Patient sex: M
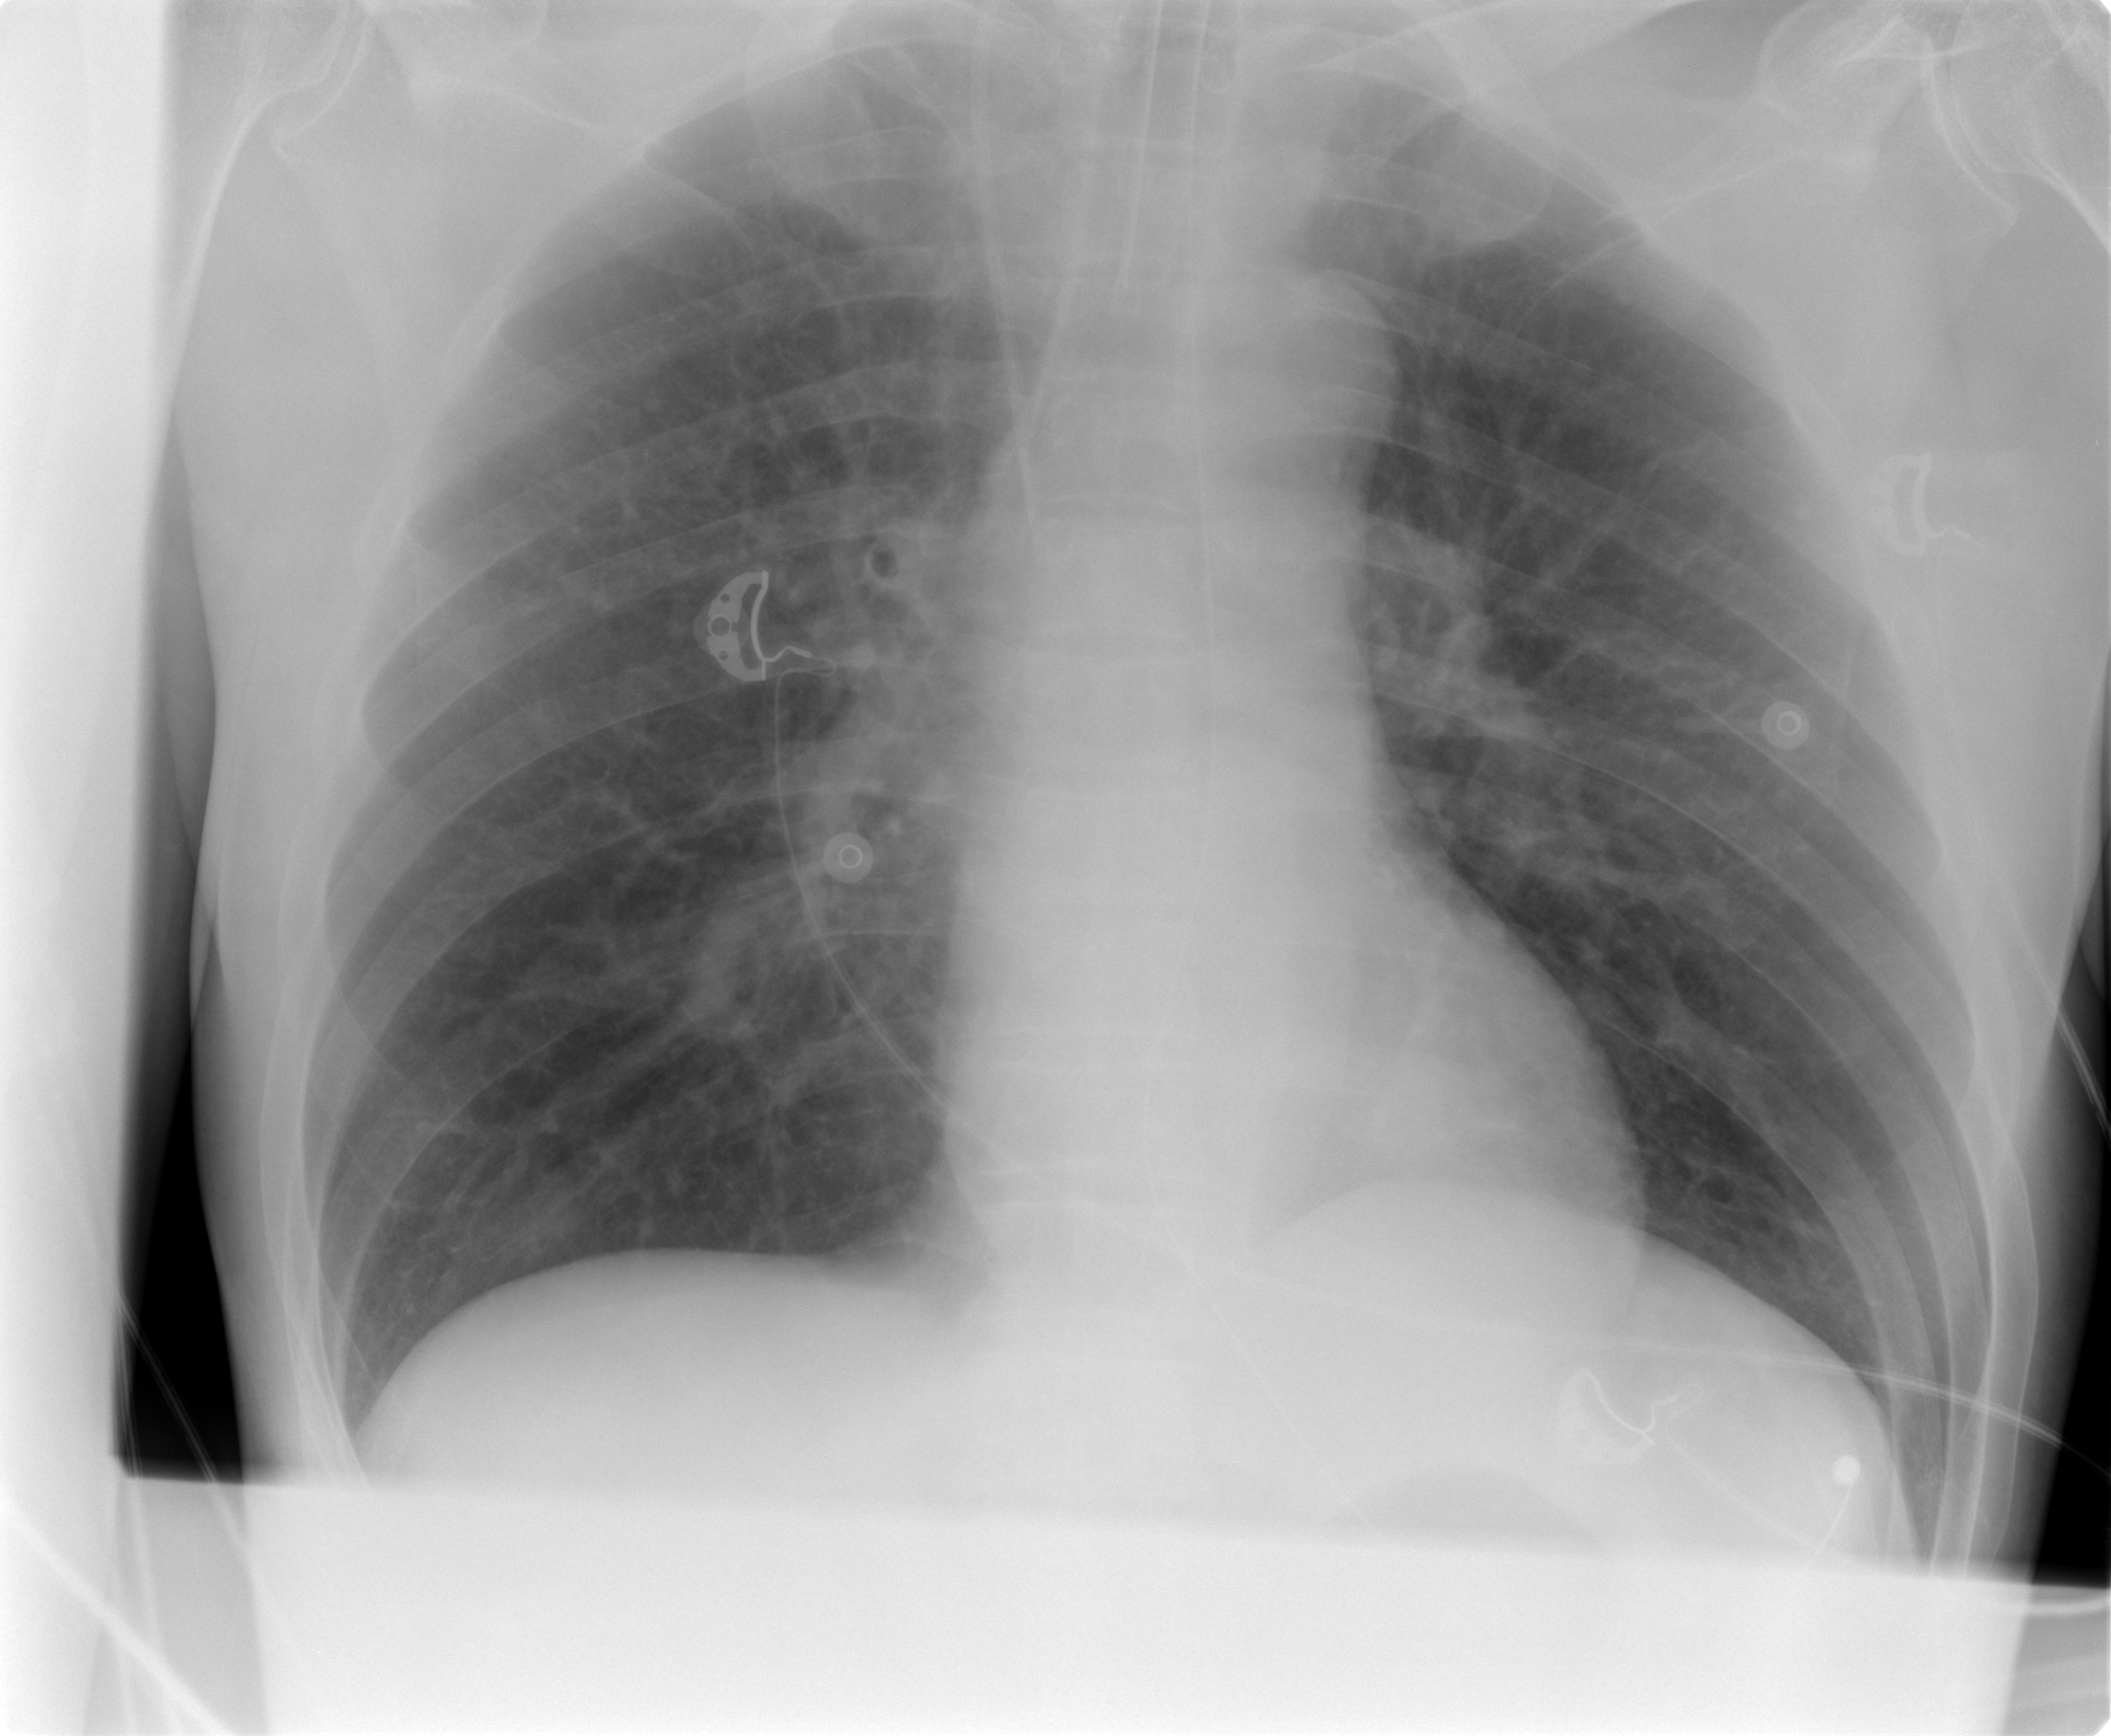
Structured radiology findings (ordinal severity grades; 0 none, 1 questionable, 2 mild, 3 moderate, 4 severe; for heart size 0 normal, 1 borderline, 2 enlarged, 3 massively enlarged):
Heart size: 0
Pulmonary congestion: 2
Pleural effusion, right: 0
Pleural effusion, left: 0
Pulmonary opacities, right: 0
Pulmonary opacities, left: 0
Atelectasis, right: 0
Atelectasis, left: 0